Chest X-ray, PA view. Patient: 43 years old, sex M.
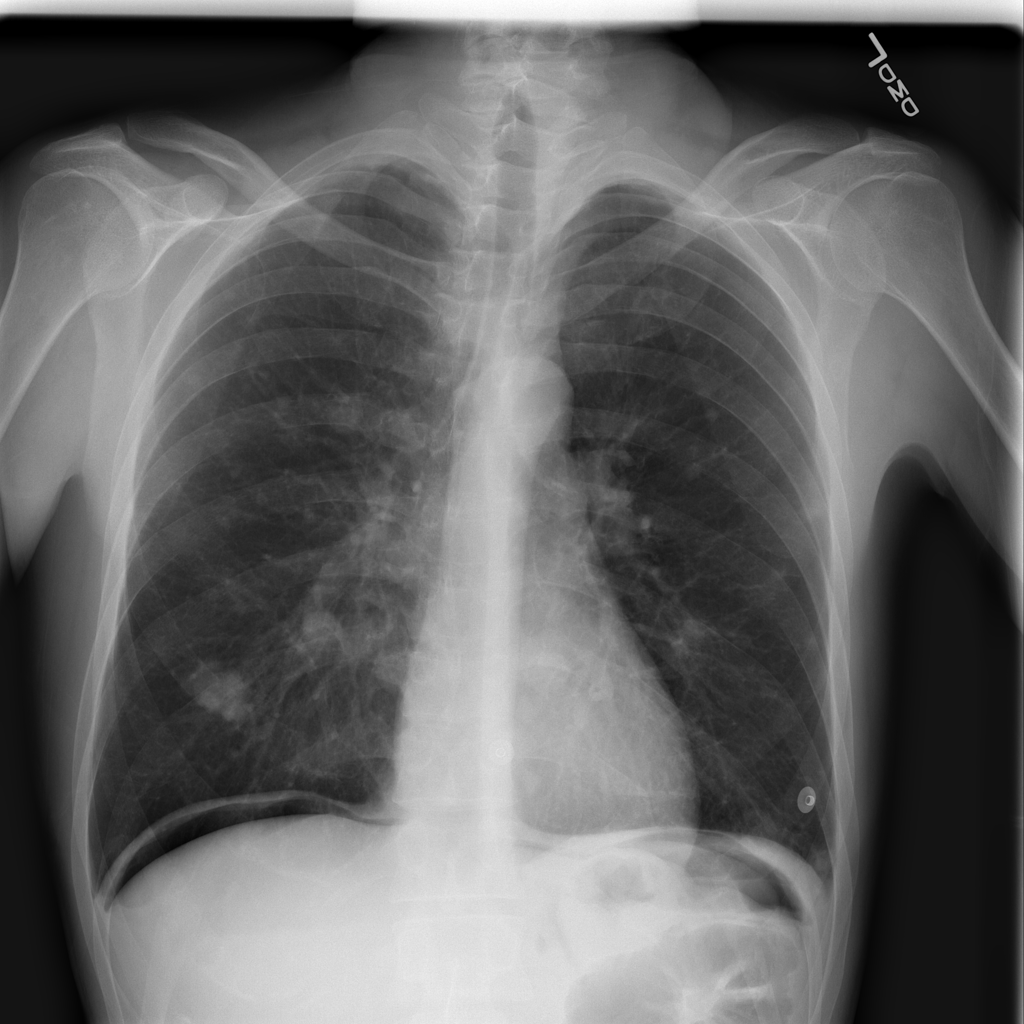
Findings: Nodule